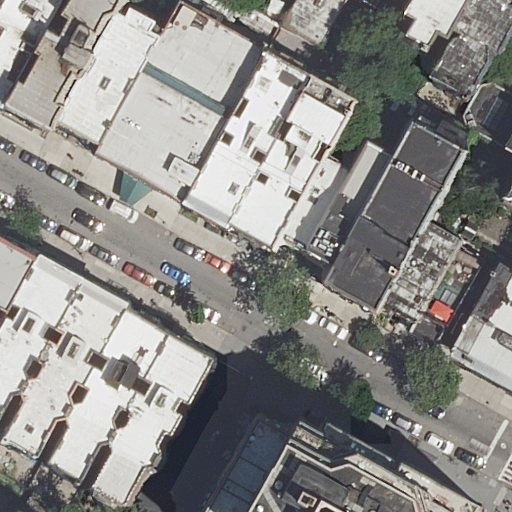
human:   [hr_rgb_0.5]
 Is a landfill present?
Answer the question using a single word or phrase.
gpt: no

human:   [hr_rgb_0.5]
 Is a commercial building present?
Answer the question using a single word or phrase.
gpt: no

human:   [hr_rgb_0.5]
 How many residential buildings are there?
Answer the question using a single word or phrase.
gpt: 29

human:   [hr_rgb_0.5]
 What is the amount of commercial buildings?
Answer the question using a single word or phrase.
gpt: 0

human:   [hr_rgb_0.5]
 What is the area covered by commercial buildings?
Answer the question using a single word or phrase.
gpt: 0m2

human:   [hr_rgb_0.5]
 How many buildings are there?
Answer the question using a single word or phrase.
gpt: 29

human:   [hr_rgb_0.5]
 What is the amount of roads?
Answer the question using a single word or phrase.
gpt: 1

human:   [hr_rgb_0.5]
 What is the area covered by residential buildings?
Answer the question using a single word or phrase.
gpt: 7335m2

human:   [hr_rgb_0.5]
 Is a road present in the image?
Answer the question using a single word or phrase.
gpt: yes

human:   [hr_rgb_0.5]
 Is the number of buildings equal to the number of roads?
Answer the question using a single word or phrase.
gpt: no

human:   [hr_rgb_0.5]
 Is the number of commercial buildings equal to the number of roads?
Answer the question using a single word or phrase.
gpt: no

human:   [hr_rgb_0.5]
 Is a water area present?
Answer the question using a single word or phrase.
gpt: no

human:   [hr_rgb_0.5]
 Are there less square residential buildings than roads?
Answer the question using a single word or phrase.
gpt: yes

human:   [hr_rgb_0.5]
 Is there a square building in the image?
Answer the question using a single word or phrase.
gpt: no

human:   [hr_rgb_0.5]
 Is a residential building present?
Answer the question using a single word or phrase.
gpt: yes

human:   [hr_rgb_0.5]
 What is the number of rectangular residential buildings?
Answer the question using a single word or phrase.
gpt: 14

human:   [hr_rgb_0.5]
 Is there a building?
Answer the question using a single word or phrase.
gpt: yes

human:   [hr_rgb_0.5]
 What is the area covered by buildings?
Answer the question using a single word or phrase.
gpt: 7335m2

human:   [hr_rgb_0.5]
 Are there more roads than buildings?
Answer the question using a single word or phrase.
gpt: no

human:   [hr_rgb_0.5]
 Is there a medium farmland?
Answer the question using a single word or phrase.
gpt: no

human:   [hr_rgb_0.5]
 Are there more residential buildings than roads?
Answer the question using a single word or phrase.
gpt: yes

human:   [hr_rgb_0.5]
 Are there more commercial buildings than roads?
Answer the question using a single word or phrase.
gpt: no

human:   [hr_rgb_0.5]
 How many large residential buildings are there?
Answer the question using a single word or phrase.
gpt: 3

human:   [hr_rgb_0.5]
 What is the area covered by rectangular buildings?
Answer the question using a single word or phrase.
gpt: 1240m2

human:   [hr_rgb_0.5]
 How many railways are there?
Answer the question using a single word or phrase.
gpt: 0

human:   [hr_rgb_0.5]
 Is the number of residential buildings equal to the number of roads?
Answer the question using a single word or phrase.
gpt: no

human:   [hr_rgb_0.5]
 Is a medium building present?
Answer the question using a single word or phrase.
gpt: yes

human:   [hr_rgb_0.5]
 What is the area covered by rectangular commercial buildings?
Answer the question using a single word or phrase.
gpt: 0m2

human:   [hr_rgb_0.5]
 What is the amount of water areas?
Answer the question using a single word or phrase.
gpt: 0

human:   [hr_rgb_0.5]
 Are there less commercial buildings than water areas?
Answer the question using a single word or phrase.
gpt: no

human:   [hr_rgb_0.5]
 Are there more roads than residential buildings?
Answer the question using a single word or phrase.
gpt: no

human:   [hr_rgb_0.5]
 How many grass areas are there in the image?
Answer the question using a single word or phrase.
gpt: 0

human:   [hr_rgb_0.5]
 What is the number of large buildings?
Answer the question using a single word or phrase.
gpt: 3

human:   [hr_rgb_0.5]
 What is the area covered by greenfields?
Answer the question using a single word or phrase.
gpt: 0m2

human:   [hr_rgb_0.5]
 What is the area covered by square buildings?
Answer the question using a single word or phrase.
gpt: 0m2

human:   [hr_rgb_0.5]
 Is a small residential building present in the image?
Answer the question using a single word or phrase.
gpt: yes

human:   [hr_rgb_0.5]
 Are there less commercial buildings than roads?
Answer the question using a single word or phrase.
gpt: yes

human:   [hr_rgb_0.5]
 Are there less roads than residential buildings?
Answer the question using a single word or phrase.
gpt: yes

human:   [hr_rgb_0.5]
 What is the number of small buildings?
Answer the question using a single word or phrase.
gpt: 10

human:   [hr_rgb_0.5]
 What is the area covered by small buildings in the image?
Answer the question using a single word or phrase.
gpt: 558m2

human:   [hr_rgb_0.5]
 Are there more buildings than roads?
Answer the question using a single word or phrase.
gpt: yes

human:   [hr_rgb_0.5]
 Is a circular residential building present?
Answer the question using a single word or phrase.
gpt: no

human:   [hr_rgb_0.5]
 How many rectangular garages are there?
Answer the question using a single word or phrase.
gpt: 0

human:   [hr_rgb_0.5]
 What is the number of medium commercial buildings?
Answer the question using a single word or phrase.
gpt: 0

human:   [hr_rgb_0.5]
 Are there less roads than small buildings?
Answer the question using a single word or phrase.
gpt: yes

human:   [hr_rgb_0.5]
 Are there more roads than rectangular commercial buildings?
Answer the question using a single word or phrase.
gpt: yes

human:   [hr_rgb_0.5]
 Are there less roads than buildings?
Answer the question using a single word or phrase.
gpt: yes

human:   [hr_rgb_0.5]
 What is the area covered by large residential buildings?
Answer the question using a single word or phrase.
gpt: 2925m2

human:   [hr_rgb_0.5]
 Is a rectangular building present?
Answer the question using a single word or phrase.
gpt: yes

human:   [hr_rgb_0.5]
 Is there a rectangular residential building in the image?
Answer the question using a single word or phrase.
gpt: yes

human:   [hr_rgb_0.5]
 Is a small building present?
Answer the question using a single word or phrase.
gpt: yes

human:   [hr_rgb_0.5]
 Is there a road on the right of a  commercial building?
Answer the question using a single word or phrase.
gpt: no

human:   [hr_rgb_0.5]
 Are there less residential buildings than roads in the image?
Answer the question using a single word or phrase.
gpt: no

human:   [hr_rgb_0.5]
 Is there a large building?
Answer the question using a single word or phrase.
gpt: yes

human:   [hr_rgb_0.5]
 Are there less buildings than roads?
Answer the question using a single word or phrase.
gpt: no

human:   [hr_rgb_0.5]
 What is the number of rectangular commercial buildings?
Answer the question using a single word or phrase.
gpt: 0

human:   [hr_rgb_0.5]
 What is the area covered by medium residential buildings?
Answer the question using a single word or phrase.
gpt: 3850m2

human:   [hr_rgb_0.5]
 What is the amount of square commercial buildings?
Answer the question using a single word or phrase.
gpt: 0

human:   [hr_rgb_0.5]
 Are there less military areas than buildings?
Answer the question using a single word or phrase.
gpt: yes

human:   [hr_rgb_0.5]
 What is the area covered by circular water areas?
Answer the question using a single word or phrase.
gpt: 0m2

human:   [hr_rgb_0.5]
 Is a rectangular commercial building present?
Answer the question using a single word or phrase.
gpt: no

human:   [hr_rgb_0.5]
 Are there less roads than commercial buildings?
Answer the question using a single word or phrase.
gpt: no

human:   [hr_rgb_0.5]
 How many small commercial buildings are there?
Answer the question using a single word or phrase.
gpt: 0

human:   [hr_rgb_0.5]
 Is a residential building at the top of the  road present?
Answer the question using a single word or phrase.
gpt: yes